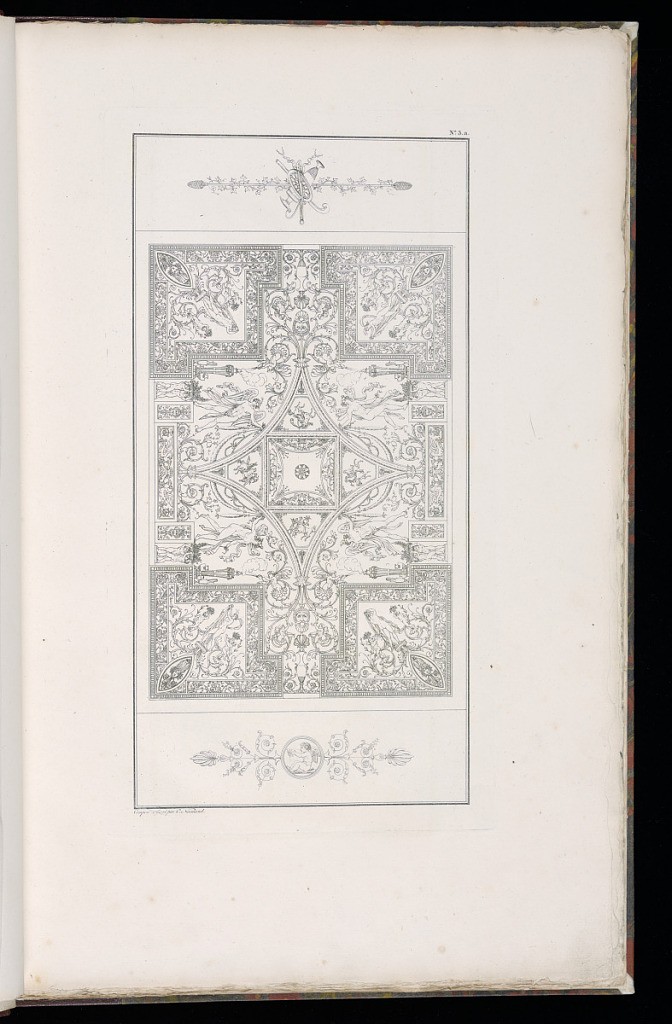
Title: Ceiling Design
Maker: Charles Normand, French, 1765 – 1840
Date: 1787–95
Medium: Etching on laid paper
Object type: Print
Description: Design for a ceiling with arabesque and neoclassical ornament featuring mythological figures, female nudes, acanthus leaf scrolls, vases, fleurons, palmettes, drapery, chestnuts, beads, scrolling foliage, palmettes, masks, Apollo's head, incense burners, putti, animals, rosettes, festoons of flowers and beads, friezes, roundel with a winged putto, and a trophy with a vase. The plate is numbered and signed.